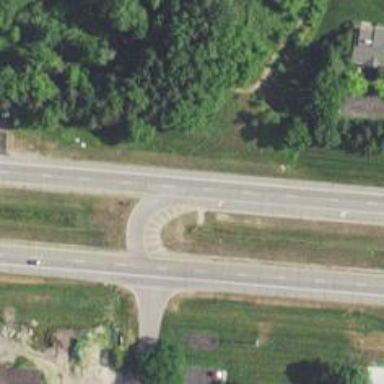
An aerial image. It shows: Primary link highway.